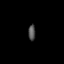
Tissue: lung
Cell type: T cells
Senescence score: 0.09895
Nuclear area (px): 113
Mean DAPI intensity: 78.487